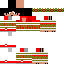
A female human skin with medium skin, wearing brown long hair dressed in a red hoodie and red pants, featuring a closed mouth.